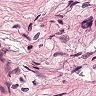
Metastatic tissue present: no